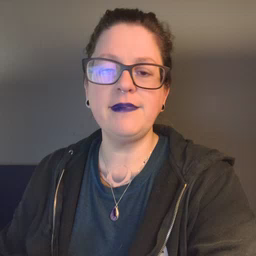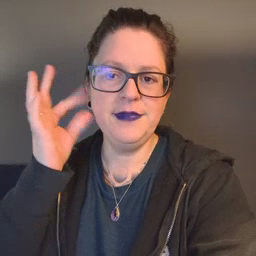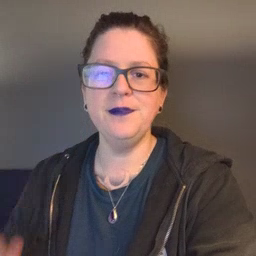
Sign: kitty